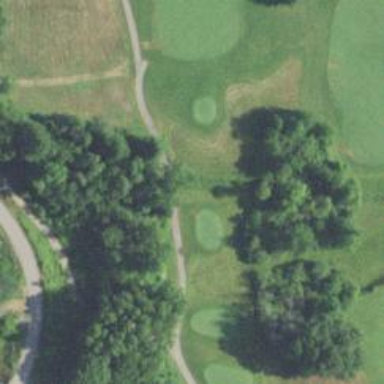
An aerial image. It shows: Path bridge over golf course.